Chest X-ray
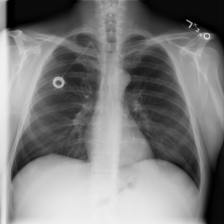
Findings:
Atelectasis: negative
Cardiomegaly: negative
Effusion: negative
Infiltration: positive
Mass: negative
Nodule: negative
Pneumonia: negative
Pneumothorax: negative
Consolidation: negative
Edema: negative
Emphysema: negative
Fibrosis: negative
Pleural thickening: negative
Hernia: negative